Question: I'm going to make search page in website using google search engine.
I'm using laravel 5.4 framework.
So I got the Google Custom Search API key.
And I created new google search engine here.

I got the search engine ID.
And I used "jan-drda/laravel-google-custom-search-engine" package for searching.
I can get the search result. but result is limited to lists of url that I
inserted in custom search engine.
How can I get the result same as google search result?
In other words, how can I search without searching url limitation.
I hope that make sense.
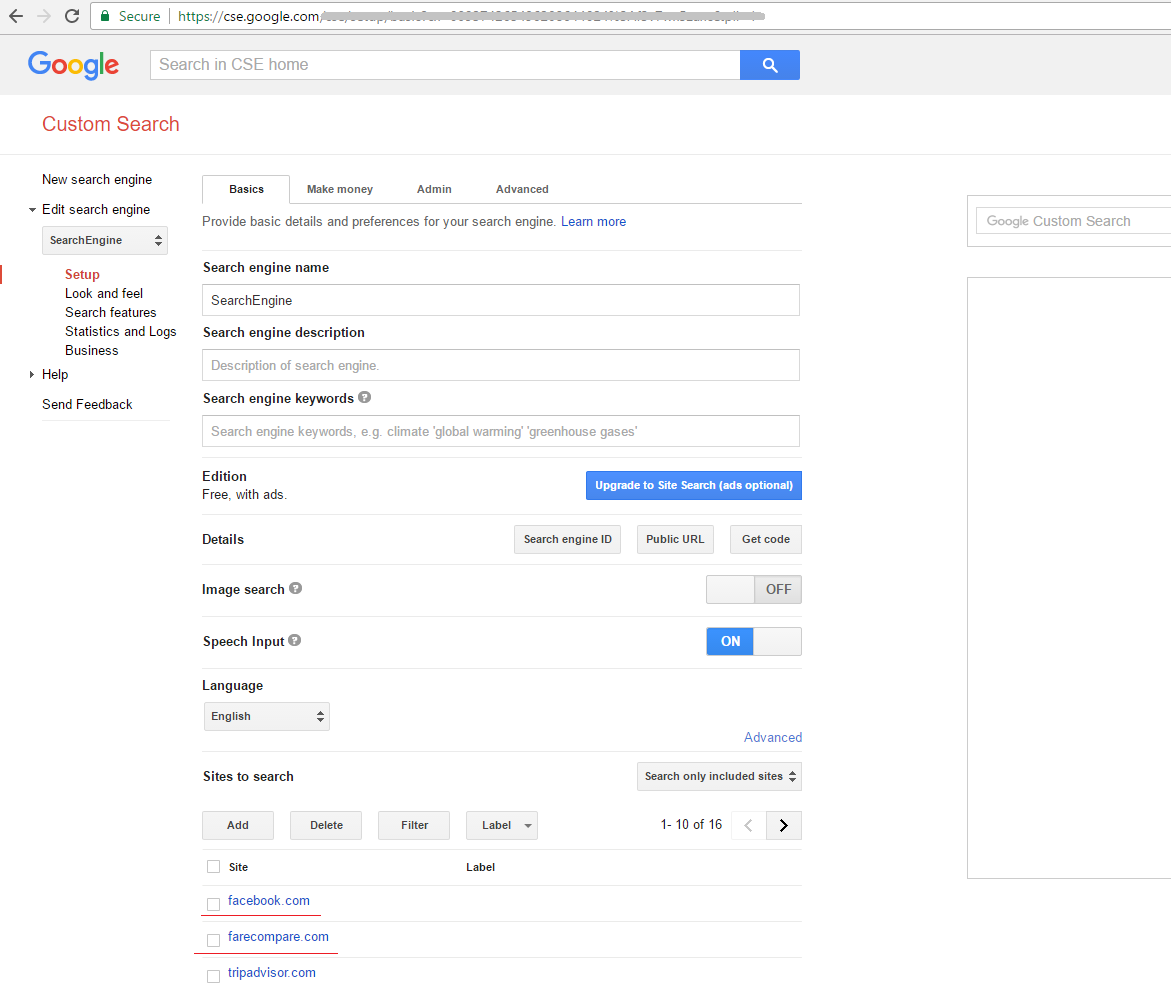
Answer: Remove all the urls entered in "Sites to Search" from and you will have the search returned from whole web.
Note: The results on main google search and results via google API, results would still vary.